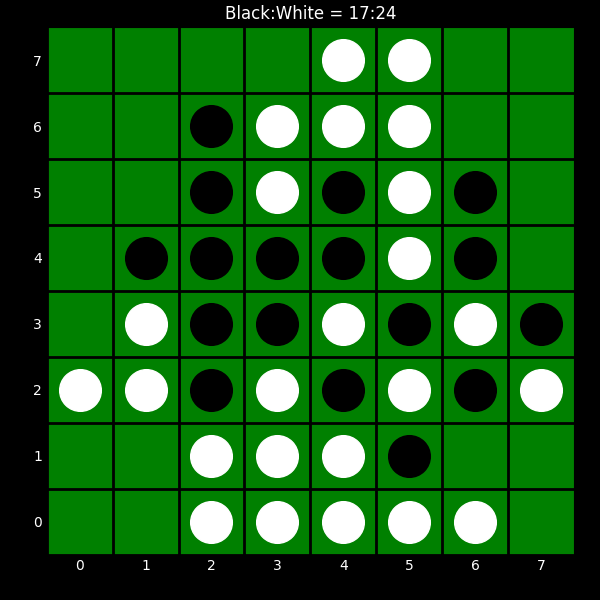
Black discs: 17
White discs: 24